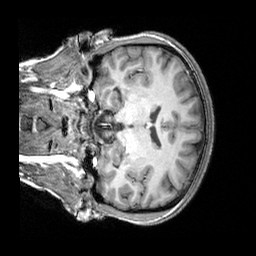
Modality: T1w
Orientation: coronal
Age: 25
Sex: female
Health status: healthy
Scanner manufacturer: siemens
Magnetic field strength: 3 T
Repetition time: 2.3 s
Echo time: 0.00303 s